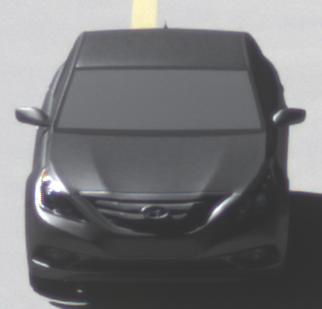
Make: Hyundai
Model: Sonata
Detailed model: Gen. 6 YF
Model produced from: 2009
Model produced until: 2016
Doors: 4
Color: gray
Road condition: dry road
Daytime: midday
Contrast: high contrast